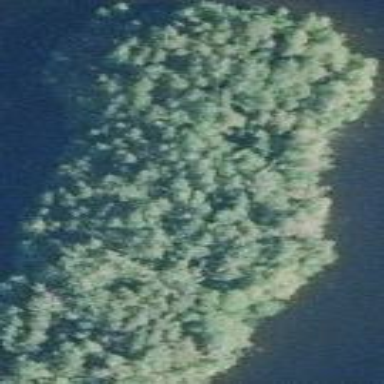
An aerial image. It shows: Islet covered with woodland.